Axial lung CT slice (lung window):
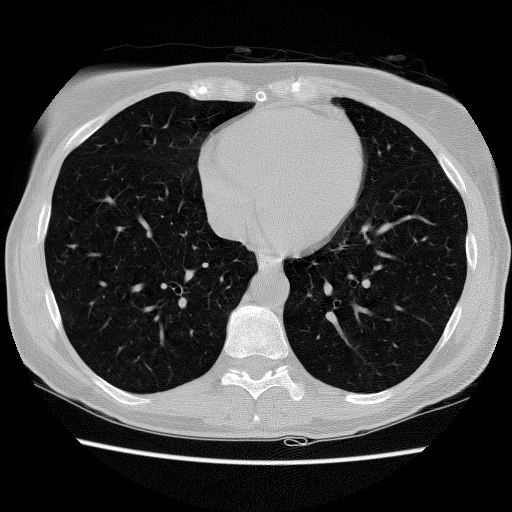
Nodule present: no